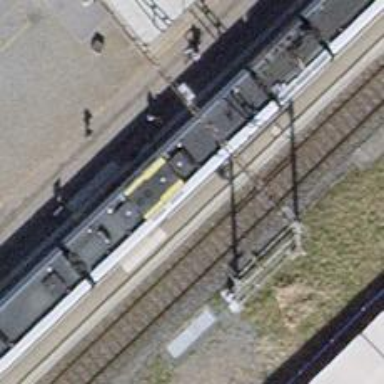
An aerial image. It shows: Stop position for public transport on the railway.